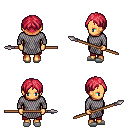
a pixel art fantasy rpg character, female body template, human, tanned skin, chain mail, red pants, ruby red parted hairstyle, white slippers, spear, four views (front, back, left, right), 2x2 character sprite sheet, small pixel art, hard edges, no anti-aliasing